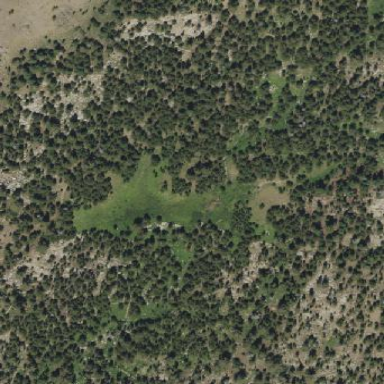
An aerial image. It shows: Wet meadow with grassland vegetation.